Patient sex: M
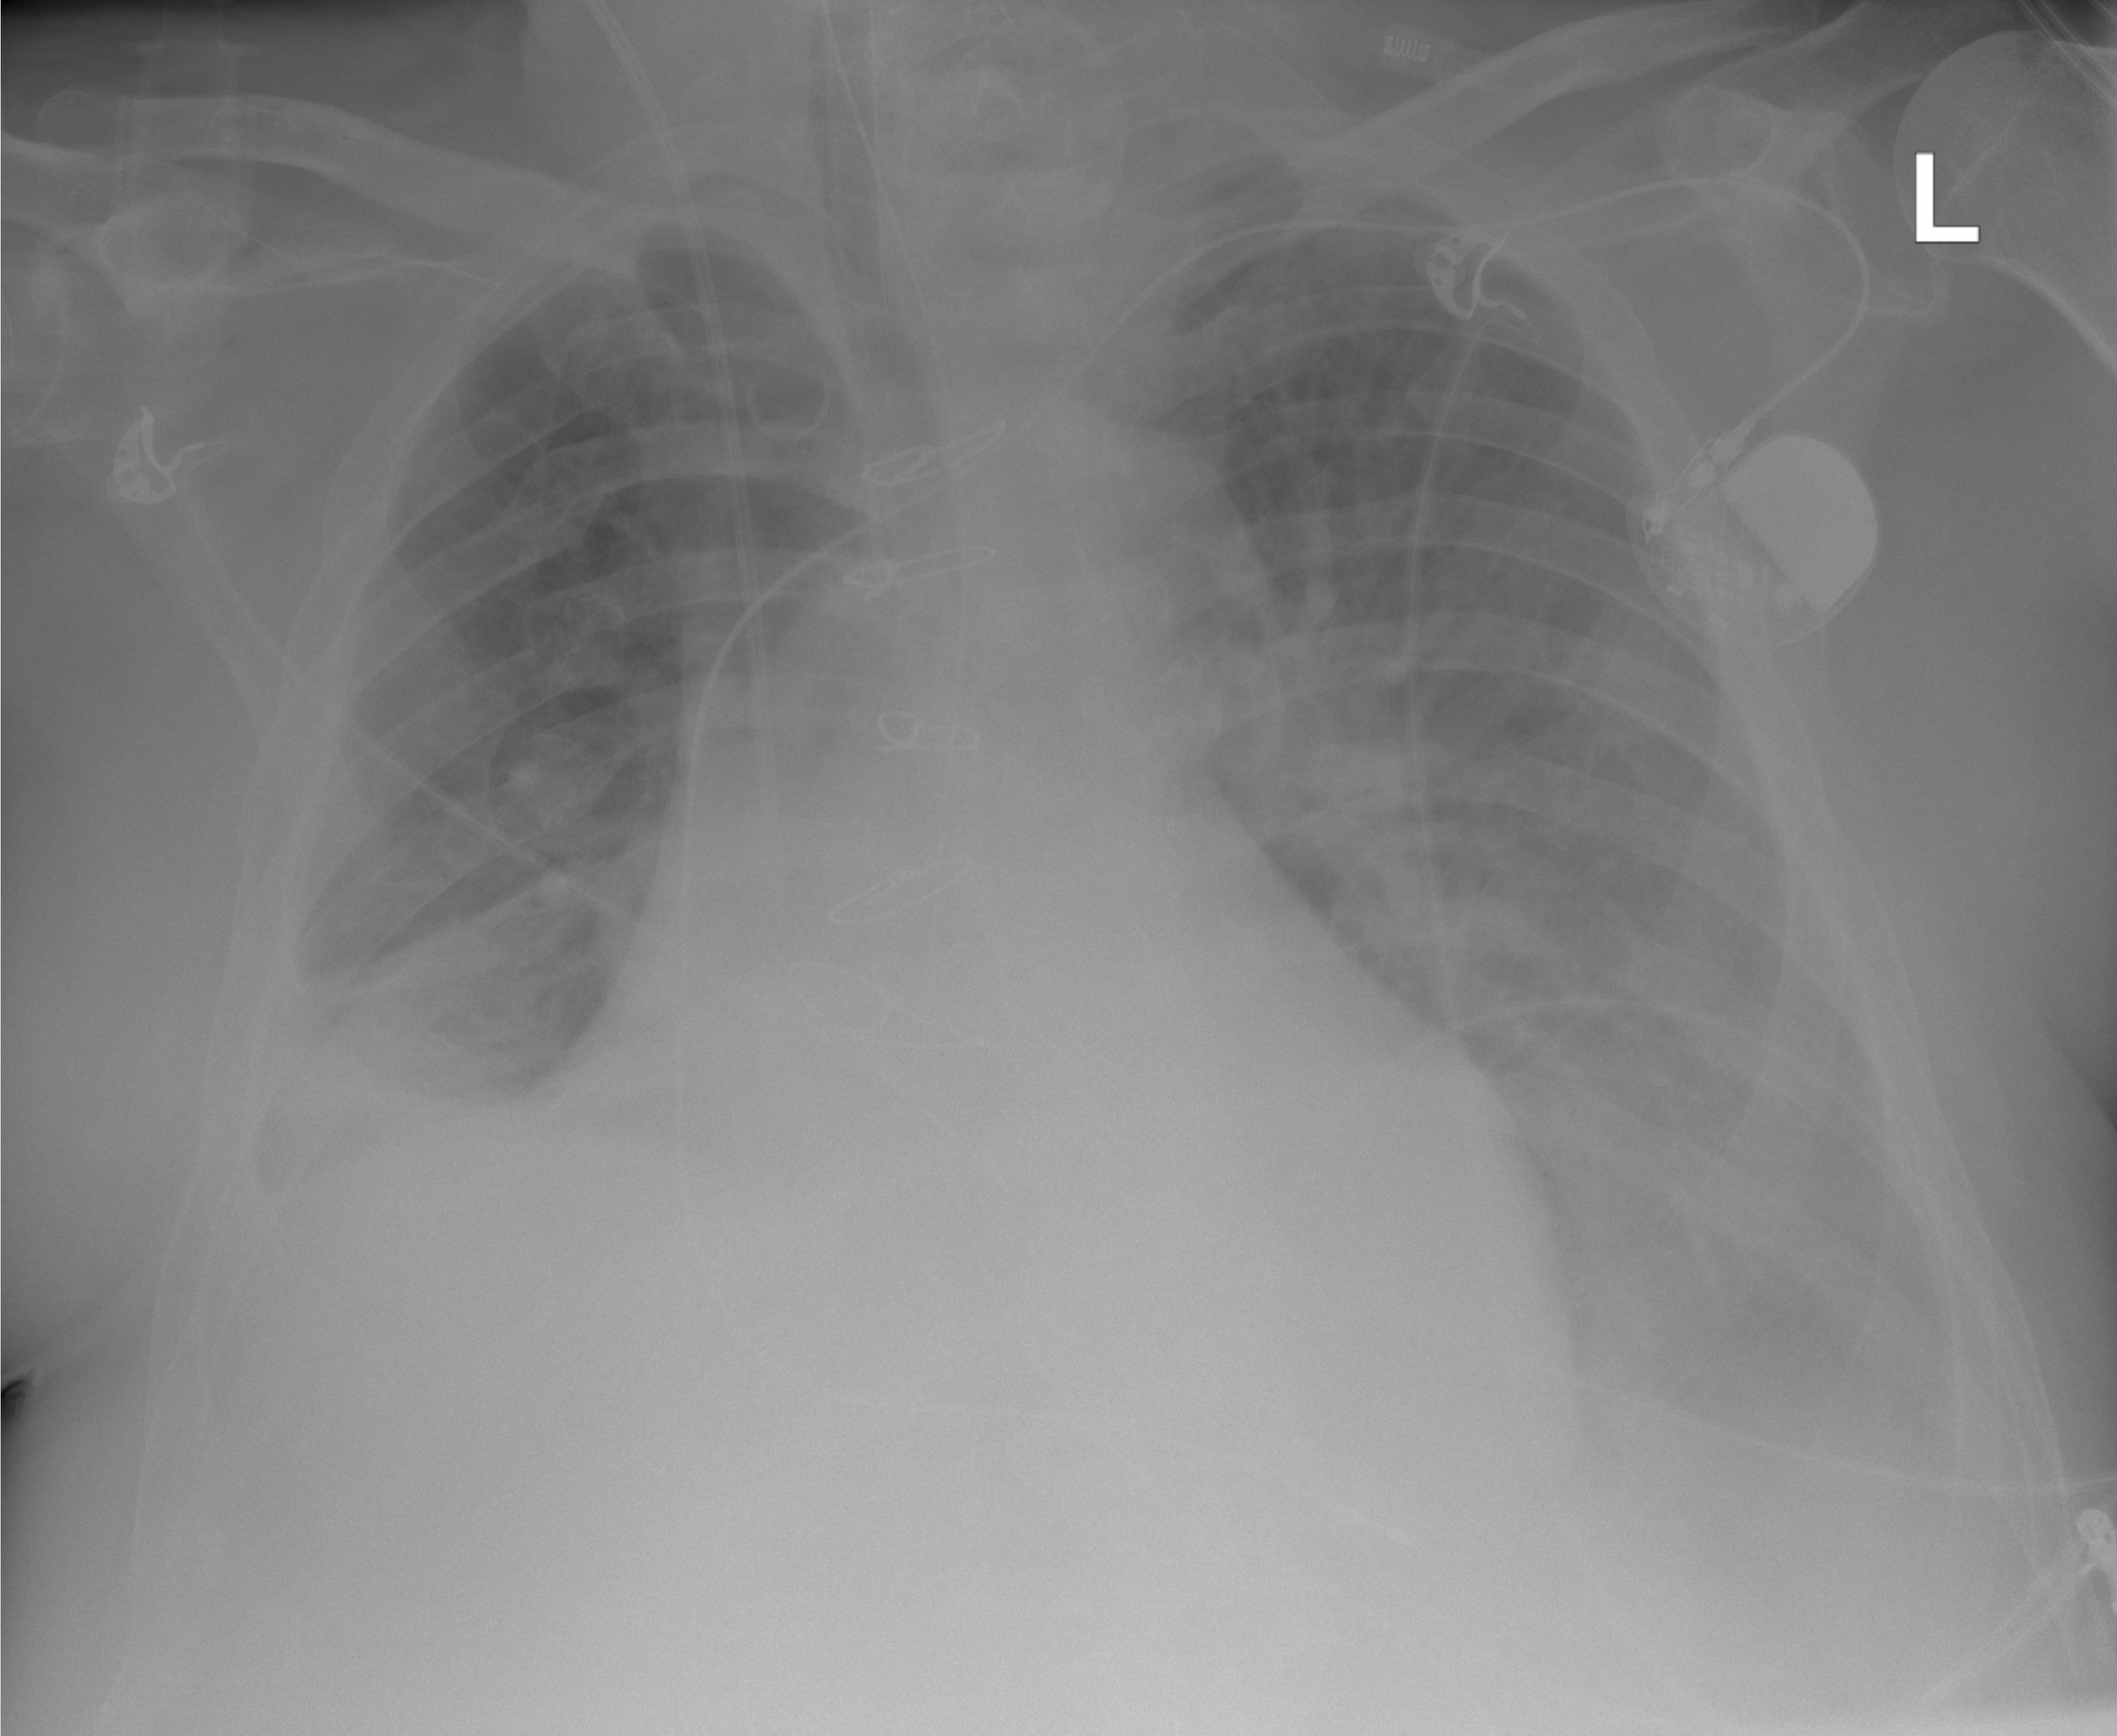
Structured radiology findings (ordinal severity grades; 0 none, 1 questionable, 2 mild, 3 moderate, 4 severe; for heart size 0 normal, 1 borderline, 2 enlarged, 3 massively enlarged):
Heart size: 2
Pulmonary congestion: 2
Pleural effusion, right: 2
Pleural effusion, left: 3
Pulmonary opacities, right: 2
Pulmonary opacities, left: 1
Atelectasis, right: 2
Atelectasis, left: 2